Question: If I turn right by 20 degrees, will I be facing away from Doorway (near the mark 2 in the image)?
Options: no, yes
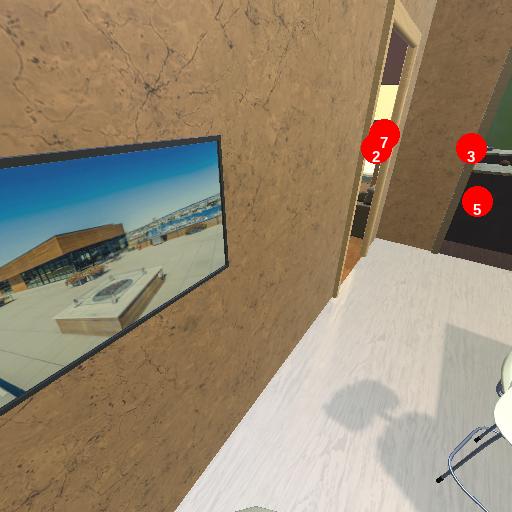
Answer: no